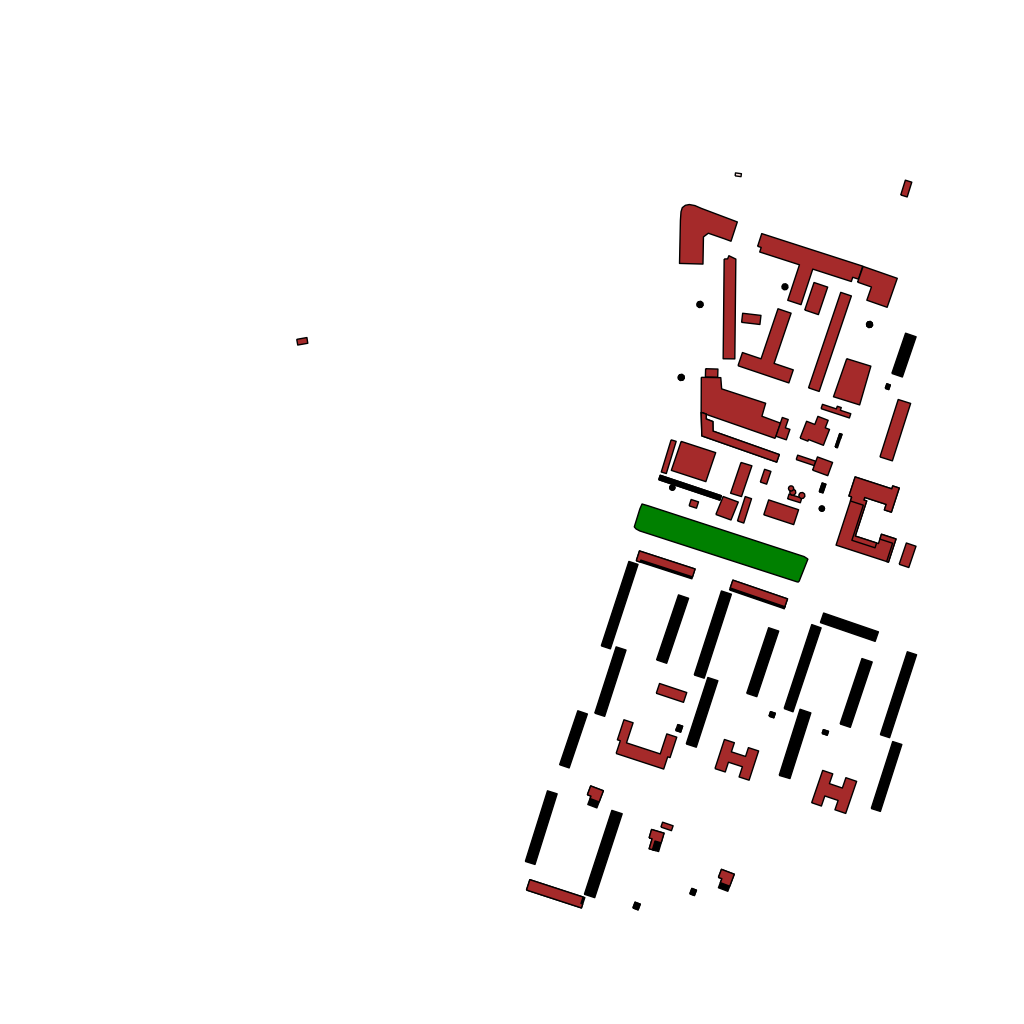
Tags: overhead vector_map, agriculture, business, industrial, recreation, residential, special, soviet, high_rise, individual_rise, low_rise, density_1, Building, Facility, Gas, Park, 1.0 km²